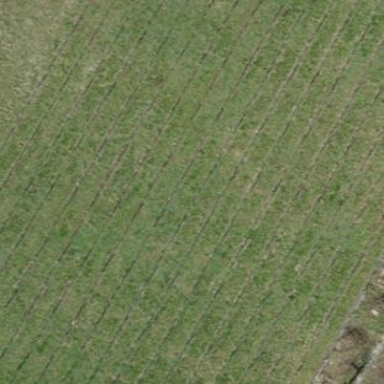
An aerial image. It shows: Vineyard.